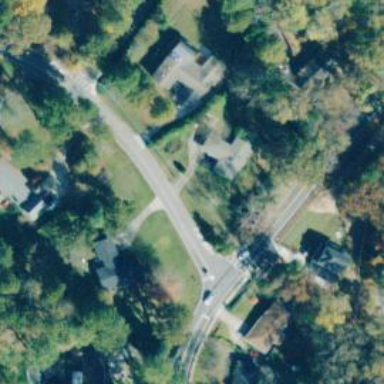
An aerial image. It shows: Left sidewalk along asphalt tertiary road.